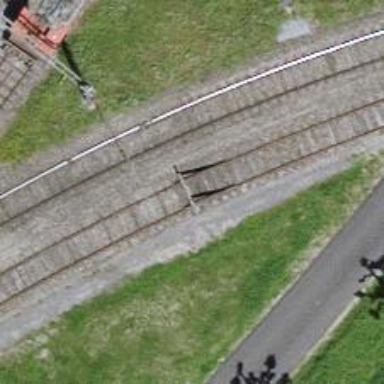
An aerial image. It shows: Railway buffer stop.